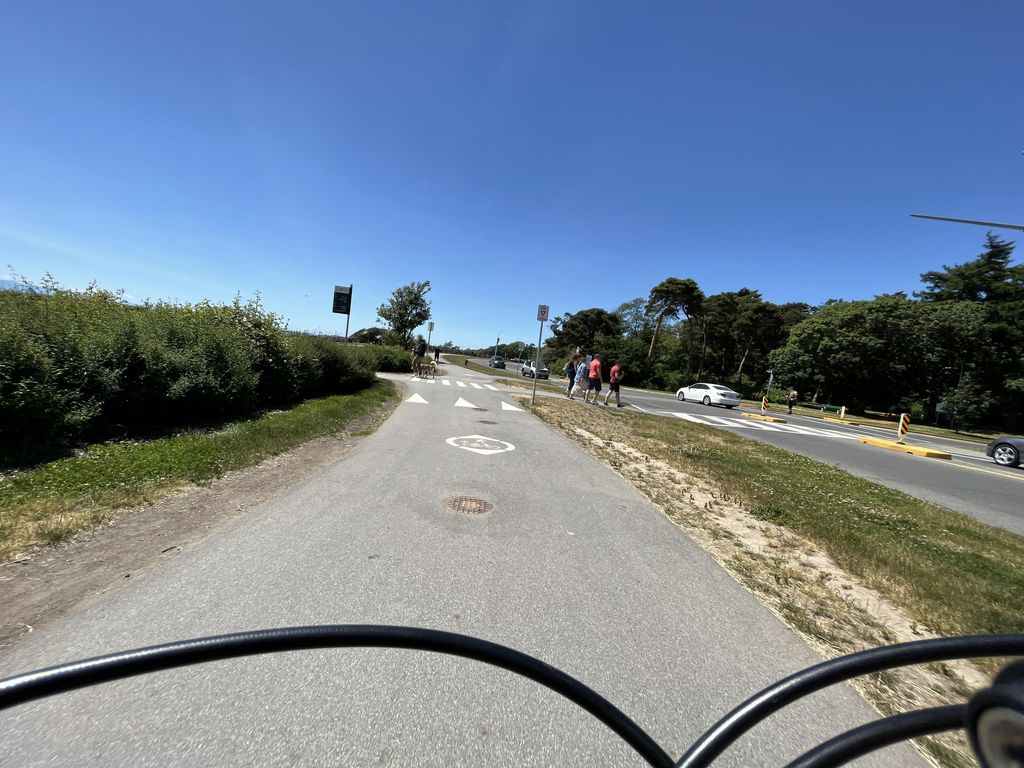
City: victoria